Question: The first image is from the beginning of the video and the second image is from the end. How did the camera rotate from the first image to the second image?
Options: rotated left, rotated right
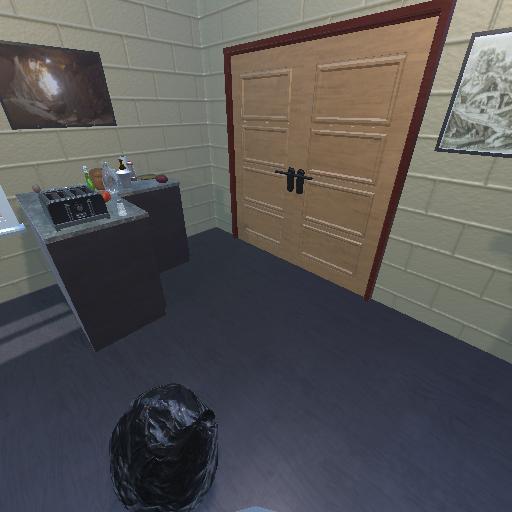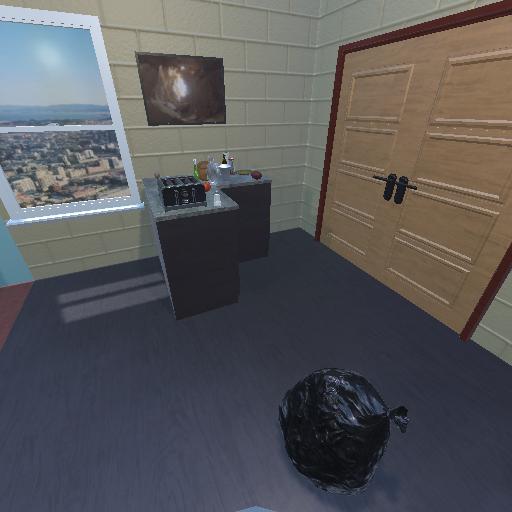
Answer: rotated left